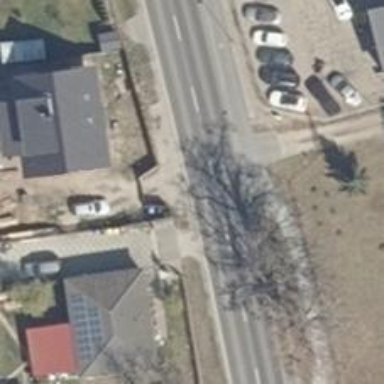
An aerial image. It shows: Driveway.